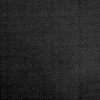
Atmospheric dust classification: dusty